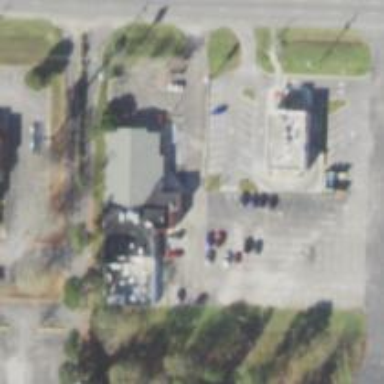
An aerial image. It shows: Parking space is available.